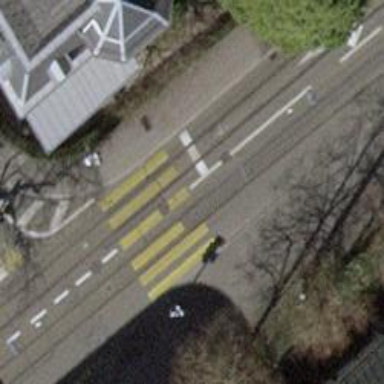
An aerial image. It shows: Zebra crossing with traffic signals. The crossing is marked by traffic lights.